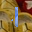
Label: 1